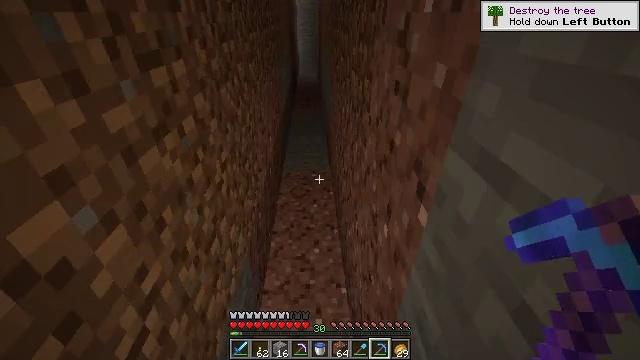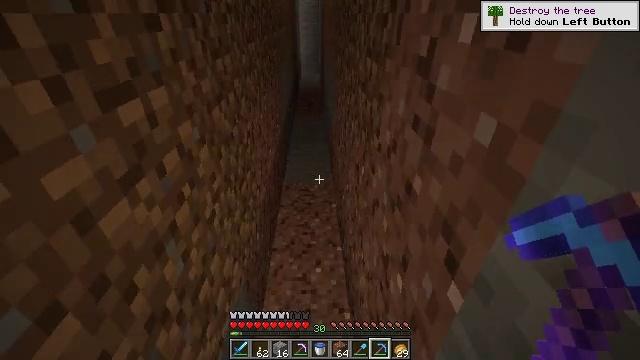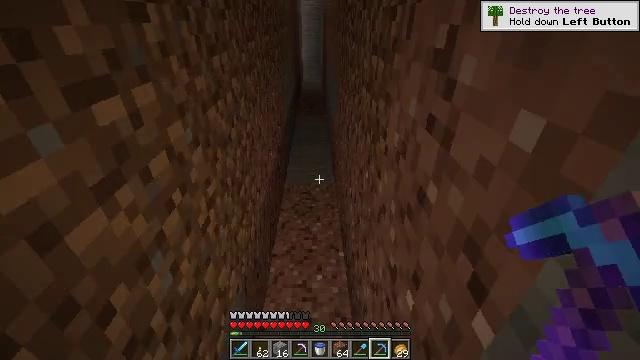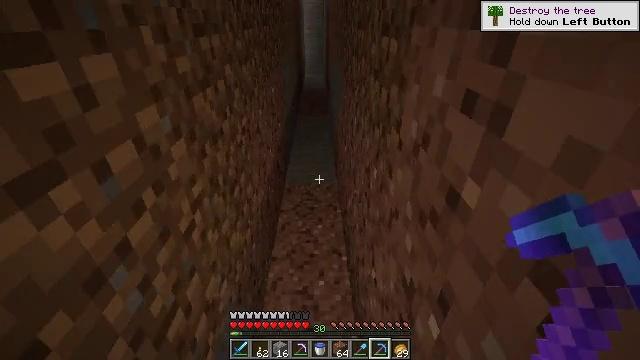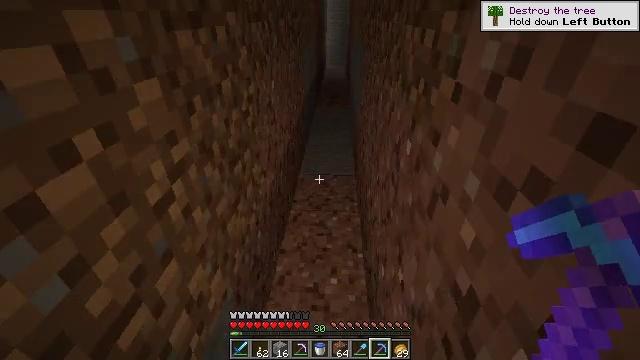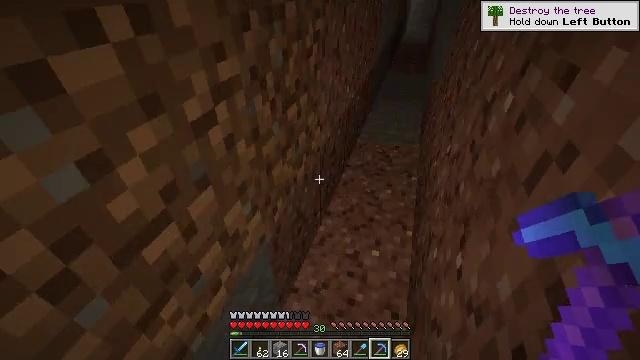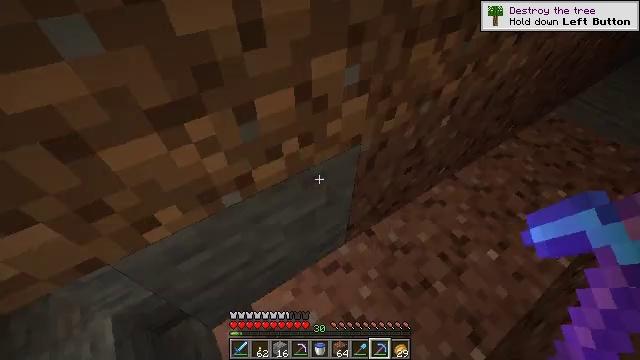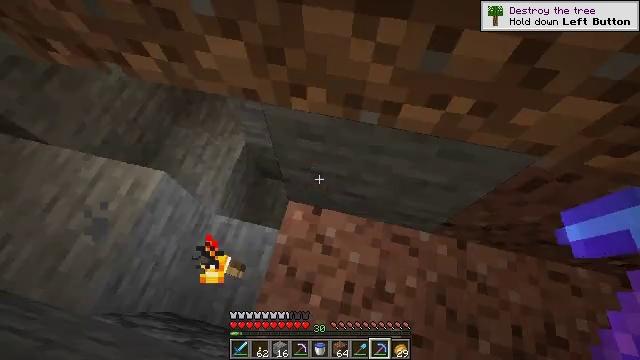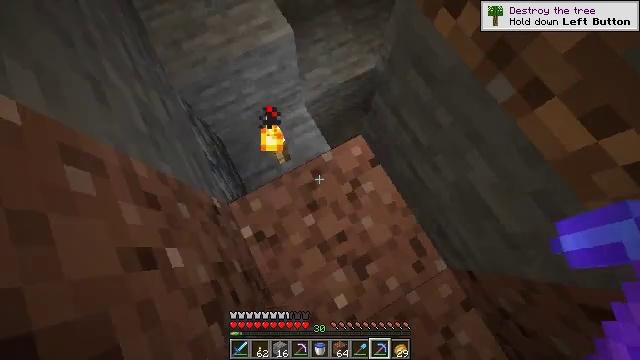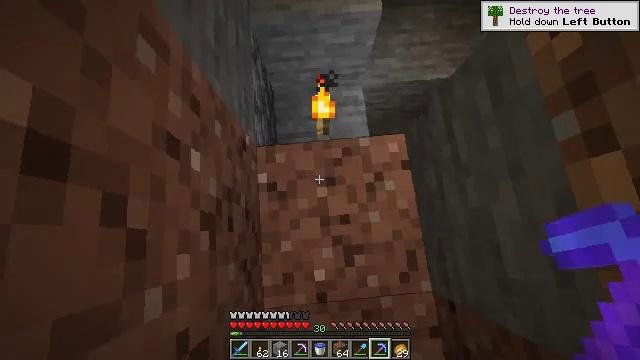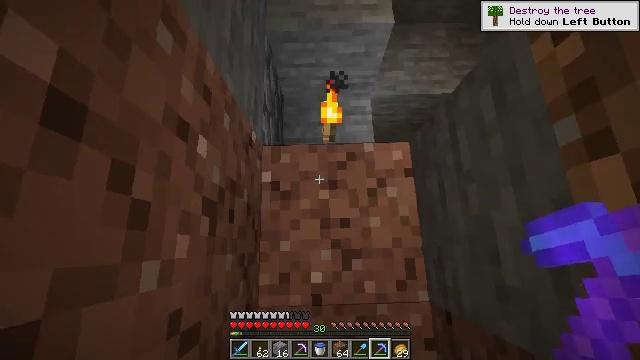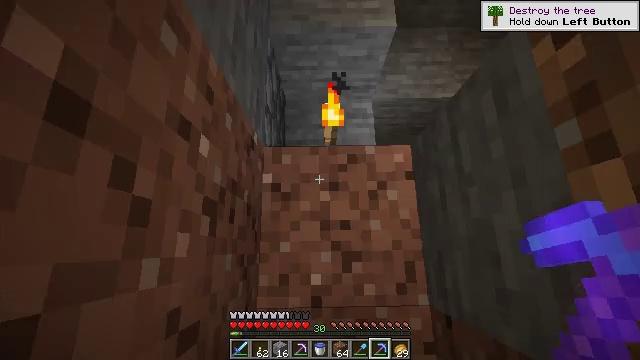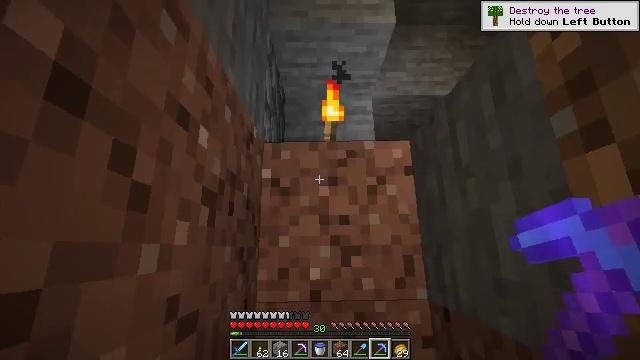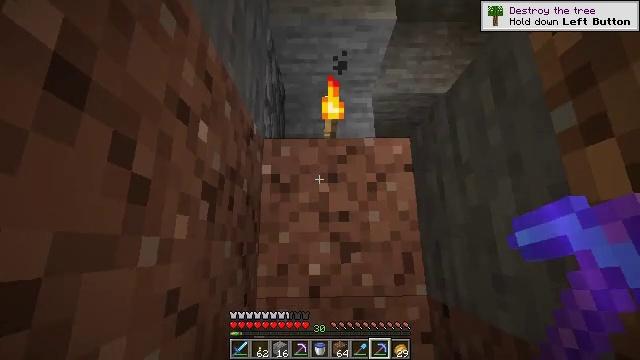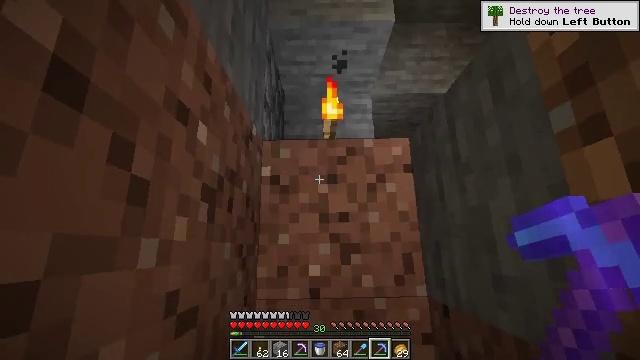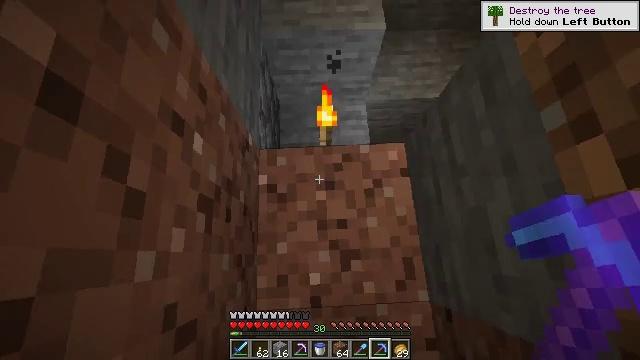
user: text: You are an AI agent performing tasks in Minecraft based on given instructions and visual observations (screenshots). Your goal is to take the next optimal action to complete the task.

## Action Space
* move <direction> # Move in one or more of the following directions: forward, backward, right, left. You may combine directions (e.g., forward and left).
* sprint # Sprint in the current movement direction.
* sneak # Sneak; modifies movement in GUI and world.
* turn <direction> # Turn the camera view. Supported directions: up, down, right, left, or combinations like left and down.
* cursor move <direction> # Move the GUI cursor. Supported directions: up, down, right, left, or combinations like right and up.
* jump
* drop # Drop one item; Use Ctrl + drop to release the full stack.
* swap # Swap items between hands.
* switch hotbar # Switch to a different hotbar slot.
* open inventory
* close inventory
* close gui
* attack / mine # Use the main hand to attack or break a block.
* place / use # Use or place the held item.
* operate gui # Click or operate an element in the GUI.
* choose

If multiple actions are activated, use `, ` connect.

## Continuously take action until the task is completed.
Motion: motion action
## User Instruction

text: Break the torch to collect it.
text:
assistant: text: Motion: move forward
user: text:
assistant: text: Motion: move forward
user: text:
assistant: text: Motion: move forward
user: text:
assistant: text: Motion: turn left
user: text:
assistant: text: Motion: turn left and down
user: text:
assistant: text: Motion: turn left and down
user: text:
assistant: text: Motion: turn left and down
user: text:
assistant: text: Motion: turn left and down
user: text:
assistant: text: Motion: turn left and down
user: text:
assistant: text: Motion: turn left and up
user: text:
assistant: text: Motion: no_op
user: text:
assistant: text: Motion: no_op
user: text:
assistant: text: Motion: no_op
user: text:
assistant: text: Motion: no_op
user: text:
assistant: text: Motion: turn right and up
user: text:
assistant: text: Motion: turn right and up
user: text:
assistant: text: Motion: turn right and up
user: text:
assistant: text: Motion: turn right and up
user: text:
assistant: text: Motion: turn up
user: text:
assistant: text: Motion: turn up
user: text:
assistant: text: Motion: no_op
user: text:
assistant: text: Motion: no_op
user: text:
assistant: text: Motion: no_op
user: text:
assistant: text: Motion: no_op
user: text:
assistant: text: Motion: turn left and up
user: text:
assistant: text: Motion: turn up
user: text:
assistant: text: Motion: turn left and up
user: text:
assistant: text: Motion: turn left and up
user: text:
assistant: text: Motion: turn up
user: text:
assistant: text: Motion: turn up